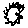
Label: sun